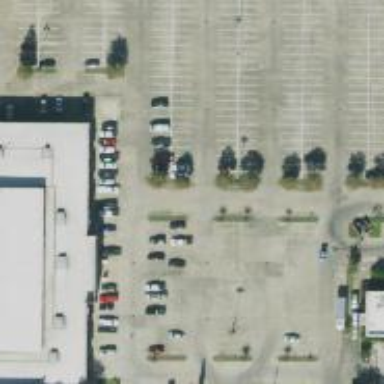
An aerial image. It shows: Parking space.